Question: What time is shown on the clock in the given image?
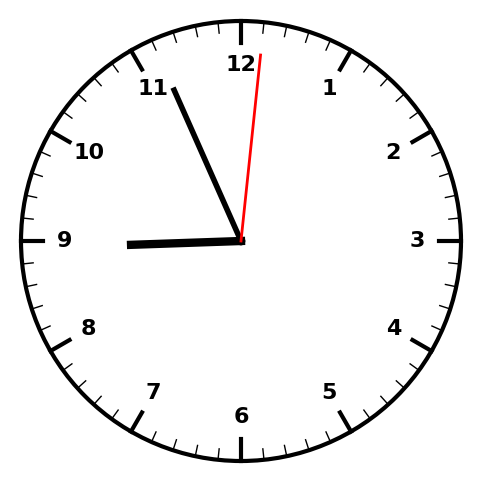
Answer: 08:56:01